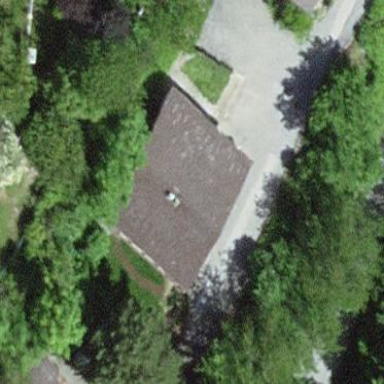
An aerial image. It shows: Residential building.